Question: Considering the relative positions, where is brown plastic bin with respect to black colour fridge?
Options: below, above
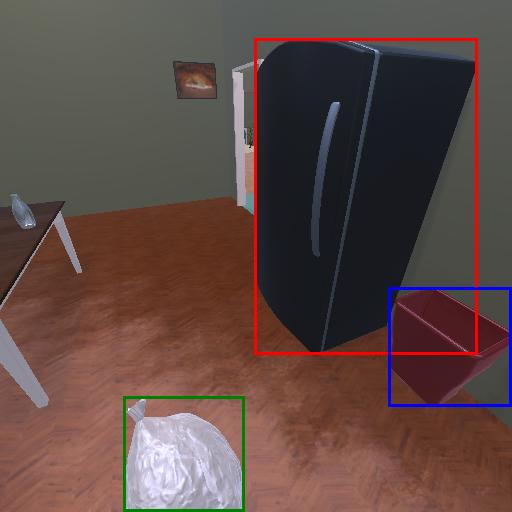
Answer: below